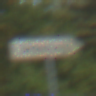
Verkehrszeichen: UmleitungswegweiserRechtsweisend
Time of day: MorningAfternoon
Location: Outdoor (Suburban)
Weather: PartlyCloudy
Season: NotSpecified
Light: Natural